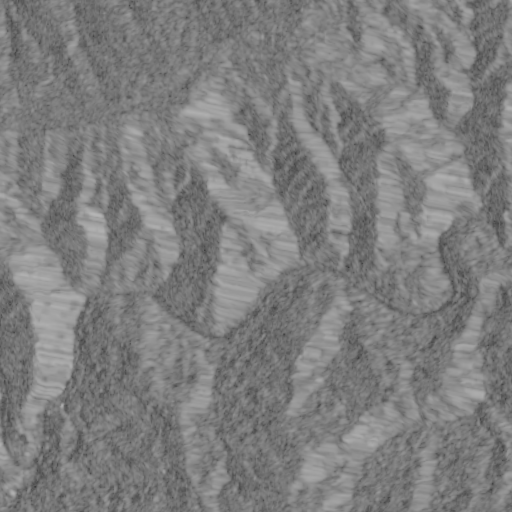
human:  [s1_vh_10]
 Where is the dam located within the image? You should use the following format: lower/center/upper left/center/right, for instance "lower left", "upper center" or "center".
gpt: The dam is located in the lower left of the image.
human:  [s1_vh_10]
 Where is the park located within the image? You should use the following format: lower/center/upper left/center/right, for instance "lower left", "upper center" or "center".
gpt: The park is located in the lower right of the image.
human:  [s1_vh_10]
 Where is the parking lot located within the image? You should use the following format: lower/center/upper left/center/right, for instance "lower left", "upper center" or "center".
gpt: The parking lot is located in the center right of the image.
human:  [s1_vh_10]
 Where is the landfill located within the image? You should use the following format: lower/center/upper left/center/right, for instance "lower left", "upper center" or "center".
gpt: There is no landfill in the image.

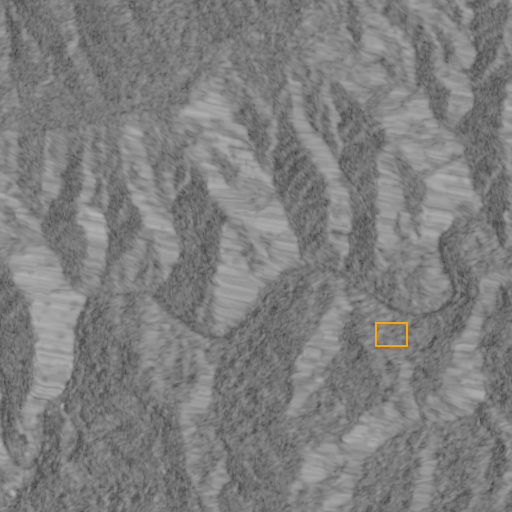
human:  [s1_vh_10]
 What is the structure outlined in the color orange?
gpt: The structure outlined in orange is a park.
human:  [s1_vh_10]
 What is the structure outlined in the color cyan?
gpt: There is no cyan outline.